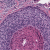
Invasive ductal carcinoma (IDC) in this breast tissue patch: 0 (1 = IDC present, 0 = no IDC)